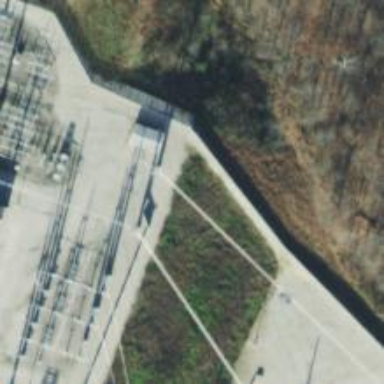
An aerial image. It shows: Power tower.